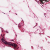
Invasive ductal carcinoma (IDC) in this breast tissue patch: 0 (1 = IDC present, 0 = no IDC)